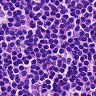
Metastatic tissue present: no